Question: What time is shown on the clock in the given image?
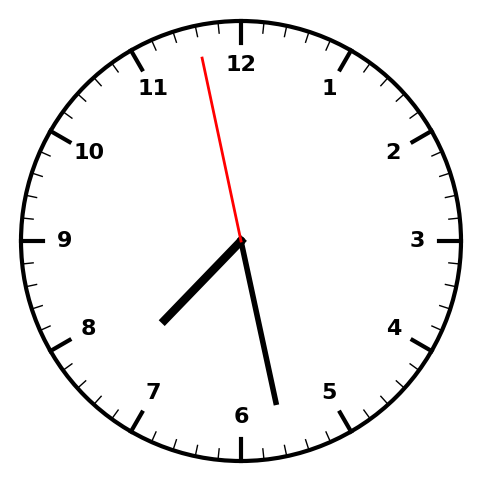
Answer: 07:27:58